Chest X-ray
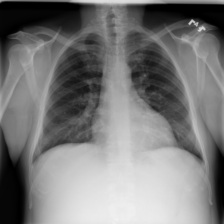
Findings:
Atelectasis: negative
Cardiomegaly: negative
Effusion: negative
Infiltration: negative
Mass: negative
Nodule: negative
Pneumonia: negative
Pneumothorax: negative
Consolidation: negative
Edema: negative
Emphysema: negative
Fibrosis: negative
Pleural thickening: negative
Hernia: negative